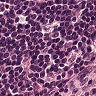
Metastatic tissue present: no